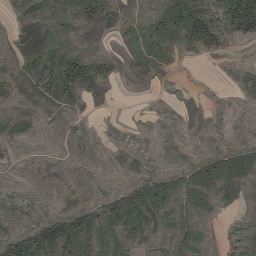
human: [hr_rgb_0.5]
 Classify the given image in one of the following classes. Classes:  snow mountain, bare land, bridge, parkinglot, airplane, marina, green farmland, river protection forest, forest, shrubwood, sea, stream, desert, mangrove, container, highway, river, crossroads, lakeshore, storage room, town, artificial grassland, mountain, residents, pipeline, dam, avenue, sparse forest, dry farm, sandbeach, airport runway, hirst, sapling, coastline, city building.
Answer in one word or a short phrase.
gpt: mountain